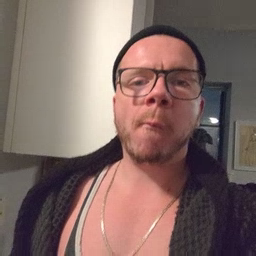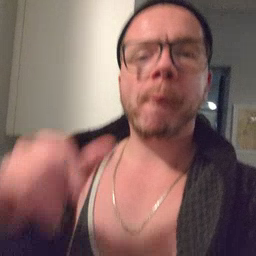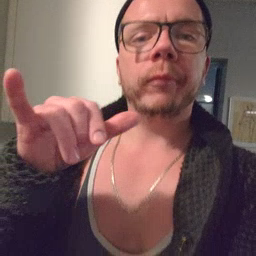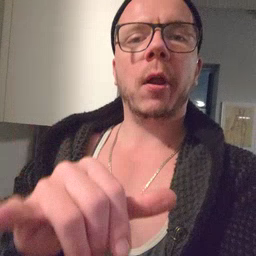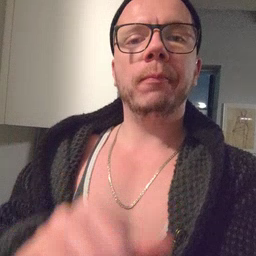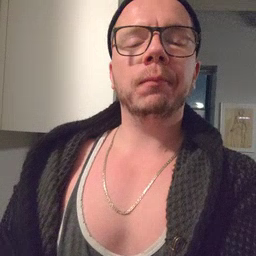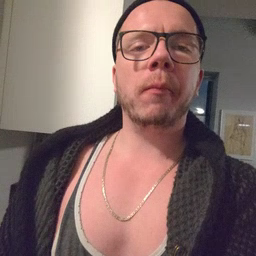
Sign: stay